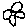
Label: flower